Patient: sex M, age 55
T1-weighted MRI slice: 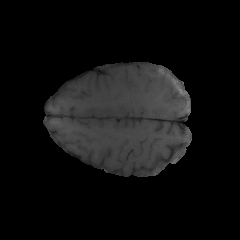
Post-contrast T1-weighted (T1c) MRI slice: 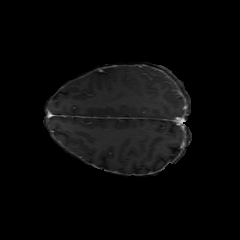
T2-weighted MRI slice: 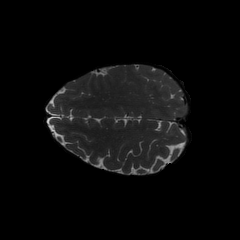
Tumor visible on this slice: no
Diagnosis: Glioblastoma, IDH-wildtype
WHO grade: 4